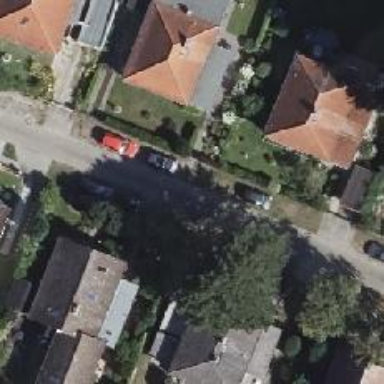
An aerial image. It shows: Residential road without sidewalk.